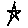
Label: star